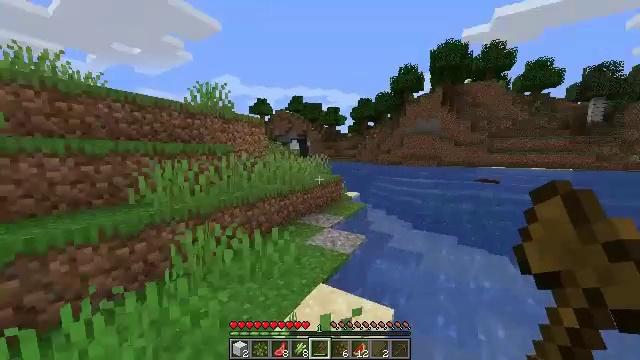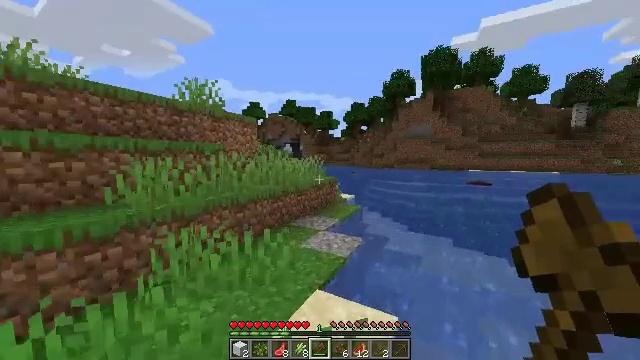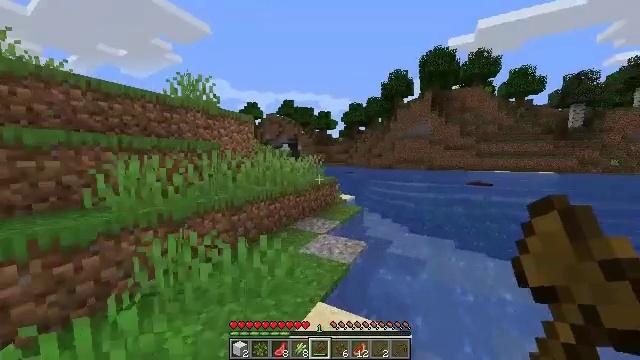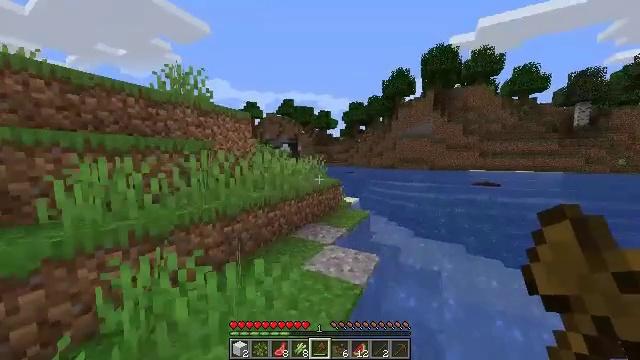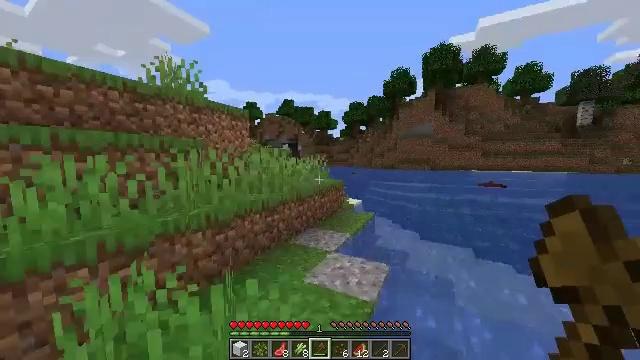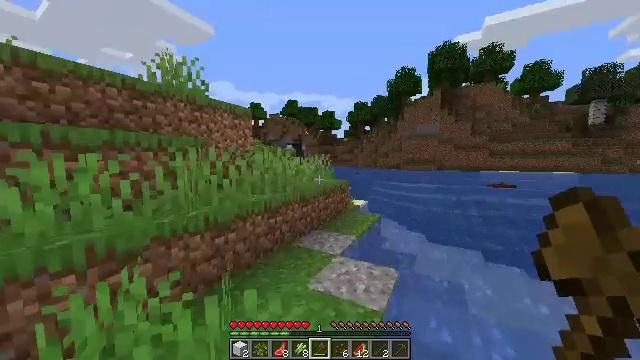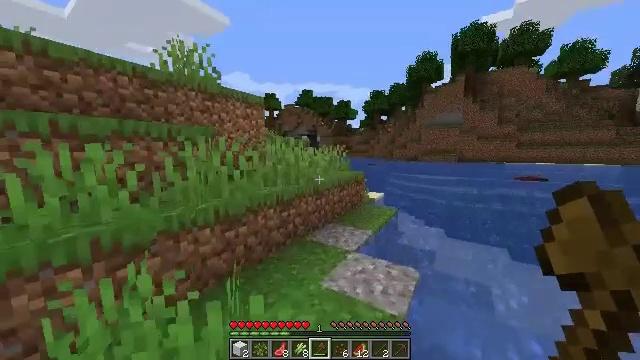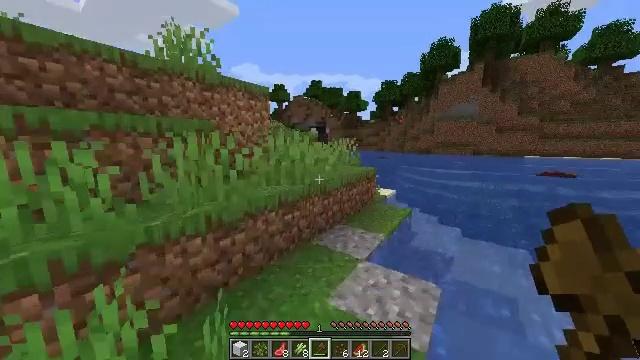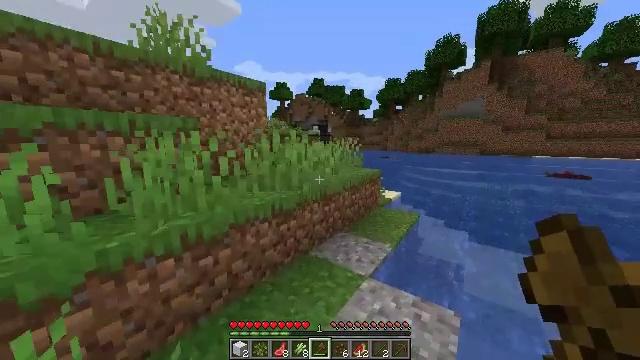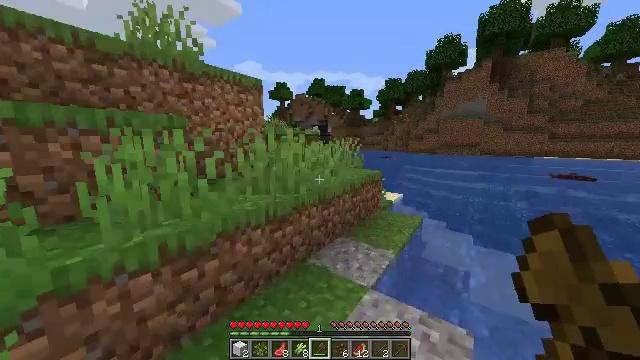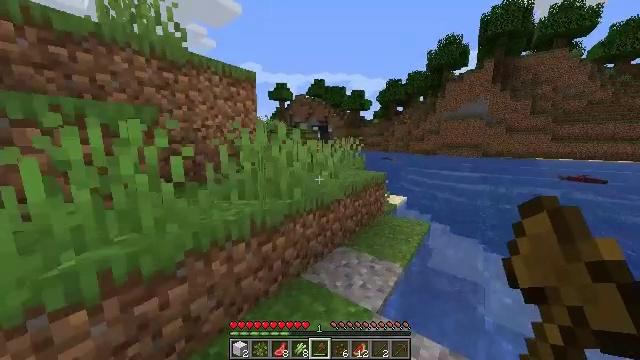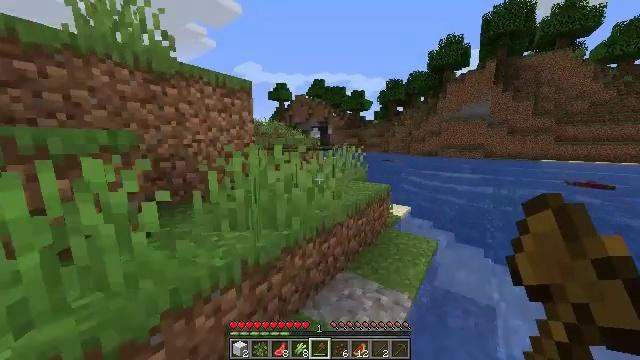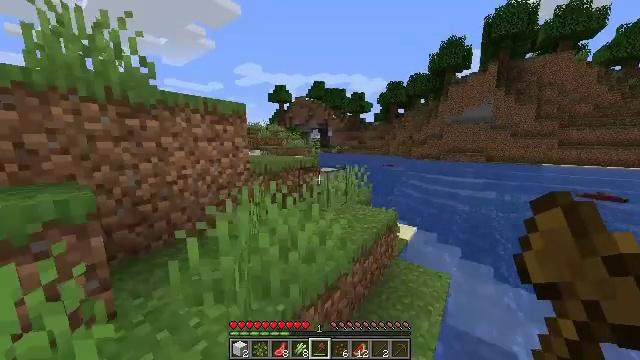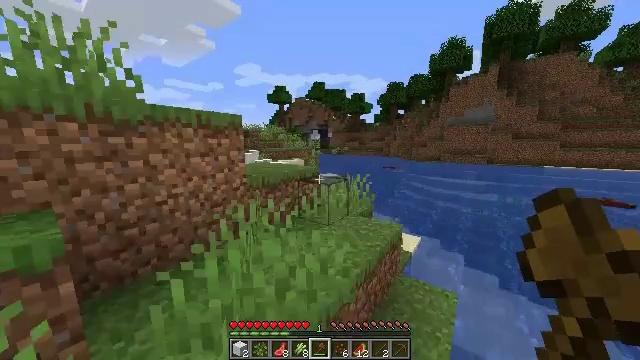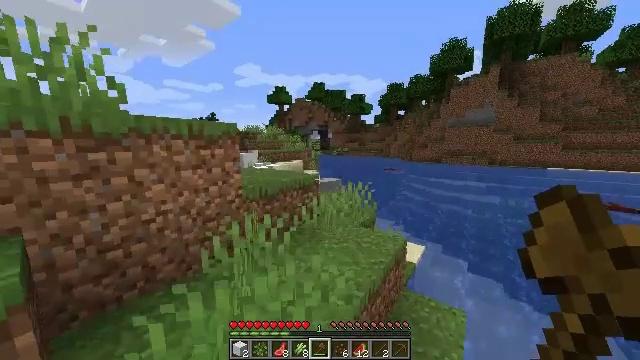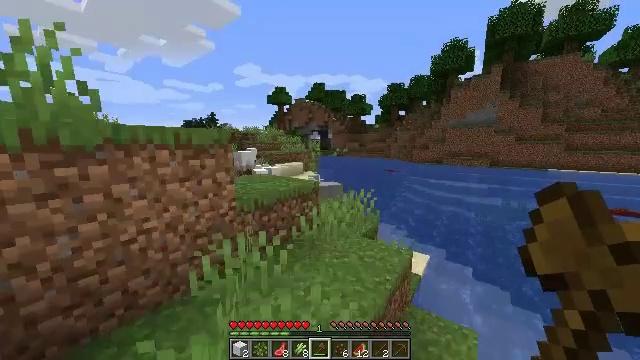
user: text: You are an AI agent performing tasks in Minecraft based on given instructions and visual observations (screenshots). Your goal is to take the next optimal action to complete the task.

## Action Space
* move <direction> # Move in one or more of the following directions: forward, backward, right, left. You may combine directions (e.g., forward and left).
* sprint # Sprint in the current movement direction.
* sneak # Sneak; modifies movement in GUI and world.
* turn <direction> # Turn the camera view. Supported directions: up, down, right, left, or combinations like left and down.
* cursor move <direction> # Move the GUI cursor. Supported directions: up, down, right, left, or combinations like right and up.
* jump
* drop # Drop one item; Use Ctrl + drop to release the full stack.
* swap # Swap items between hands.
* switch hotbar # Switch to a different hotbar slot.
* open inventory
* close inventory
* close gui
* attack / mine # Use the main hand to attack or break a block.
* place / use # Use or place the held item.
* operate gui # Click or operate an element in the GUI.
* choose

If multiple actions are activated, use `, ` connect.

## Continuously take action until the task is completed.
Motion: motion action
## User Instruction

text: Kill mobs.
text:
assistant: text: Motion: move forward, turn right and up
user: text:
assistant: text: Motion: move forward
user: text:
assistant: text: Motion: move forward
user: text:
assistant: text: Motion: move forward
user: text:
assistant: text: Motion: move forward, turn left
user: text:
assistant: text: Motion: move forward, turn left and down
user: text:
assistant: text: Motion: move forward, turn left and down
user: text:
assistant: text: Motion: move forward
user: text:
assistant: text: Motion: move forward
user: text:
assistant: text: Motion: move forward
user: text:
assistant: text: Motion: move forward, jump
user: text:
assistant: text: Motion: move forward, jump
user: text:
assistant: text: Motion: move forward, jump
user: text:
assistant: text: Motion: move forward, jump
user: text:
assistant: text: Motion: move forward, jump
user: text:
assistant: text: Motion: move forward, jump
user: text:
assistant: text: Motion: move forward, jump
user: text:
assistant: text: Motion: move forward
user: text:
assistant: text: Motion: move forward
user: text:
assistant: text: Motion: move forward, turn left and down
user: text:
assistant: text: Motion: move forward, turn left and down
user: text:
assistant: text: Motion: move forward, turn left and down, jump
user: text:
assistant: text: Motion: move forward, jump
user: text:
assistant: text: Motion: move forward, jump
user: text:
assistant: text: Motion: move forward, turn down, jump
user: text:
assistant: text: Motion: move forward, jump
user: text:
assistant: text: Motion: move forward, turn down
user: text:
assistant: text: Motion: move forward, turn left and down
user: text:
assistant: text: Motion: move forward, turn down
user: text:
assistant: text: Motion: move forward